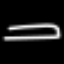
Label: line